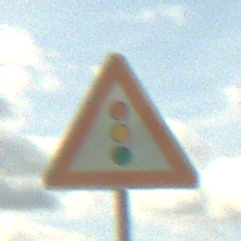
Verkehrszeichen: Lichtzeichenanlage
Umgebung: Outdoor, RoadRail
Tageszeit: Midday
Wetter: PartlyCloudy
Licht: Natural
Jahreszeit: NotSpecified
Kontrast: HighContrast